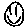
Label: smiley face